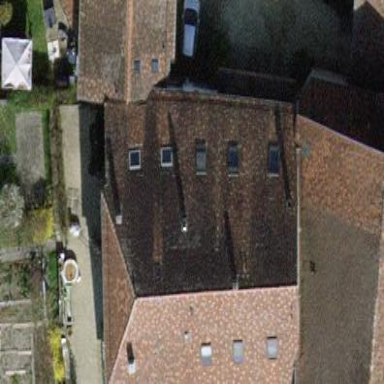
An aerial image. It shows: Gabled roof house.